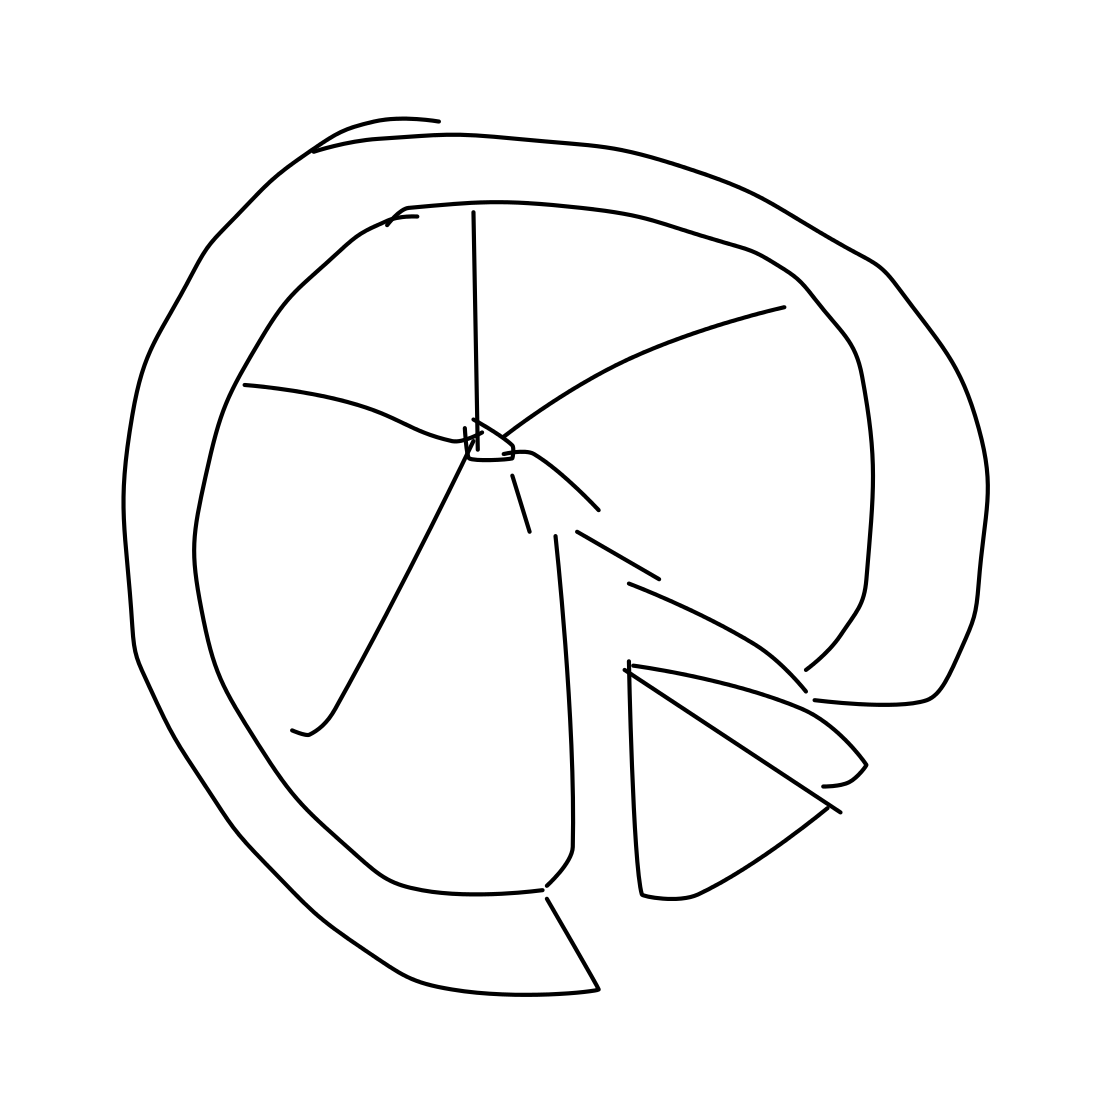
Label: pizza